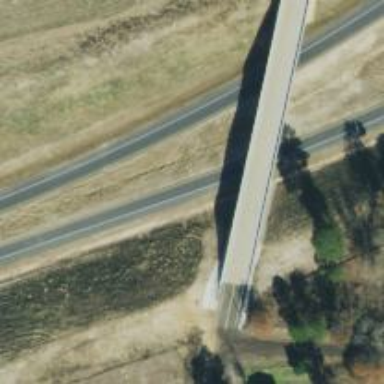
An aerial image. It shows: Expressway with dual carriageway. The highway has asphalt surface.